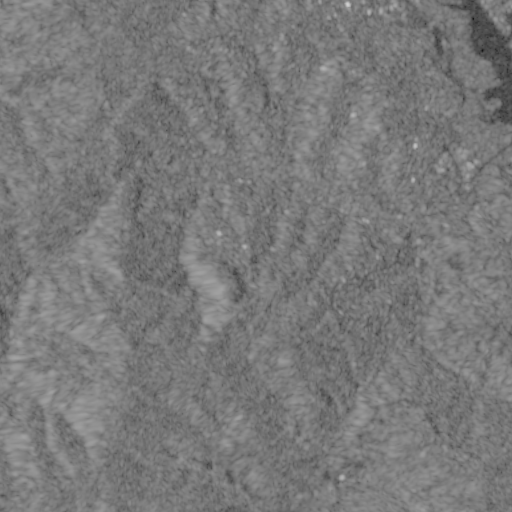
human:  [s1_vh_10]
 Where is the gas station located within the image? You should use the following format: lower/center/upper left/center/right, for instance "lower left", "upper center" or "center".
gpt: The gas station is located in the upper right of the image.
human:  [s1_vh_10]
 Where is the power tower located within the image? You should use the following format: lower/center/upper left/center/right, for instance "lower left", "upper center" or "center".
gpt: The power tower is located in the right of the image.
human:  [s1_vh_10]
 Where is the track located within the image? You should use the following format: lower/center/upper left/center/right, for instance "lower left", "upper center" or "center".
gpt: The track is located in the upper right of the image.
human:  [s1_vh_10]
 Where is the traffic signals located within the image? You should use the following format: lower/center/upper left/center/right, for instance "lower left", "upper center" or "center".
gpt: The traffic signals is located in the upper right of the image.
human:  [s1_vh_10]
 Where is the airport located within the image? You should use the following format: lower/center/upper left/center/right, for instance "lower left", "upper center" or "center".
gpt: There is no airport in the image.

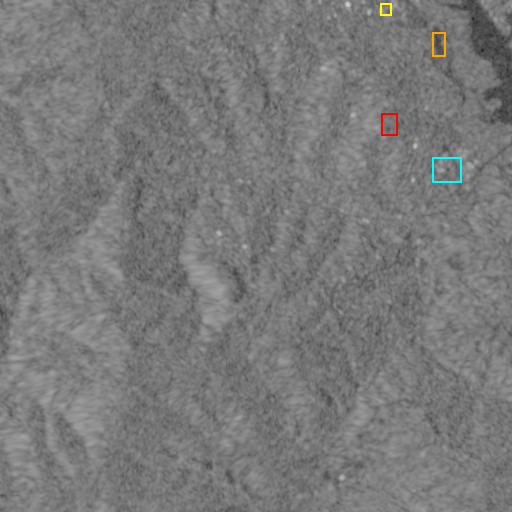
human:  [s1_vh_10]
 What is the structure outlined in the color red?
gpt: The structure outlined in red is a park.
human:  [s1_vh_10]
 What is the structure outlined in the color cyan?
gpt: The structure outlined in cyan is a parking lot.
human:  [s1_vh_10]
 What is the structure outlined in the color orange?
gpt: The structure outlined in orange is a track.
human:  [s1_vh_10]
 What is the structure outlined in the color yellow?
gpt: The structure outlined in yellow is a building.
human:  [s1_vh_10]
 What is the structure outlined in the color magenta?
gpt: There is no magenta outline.